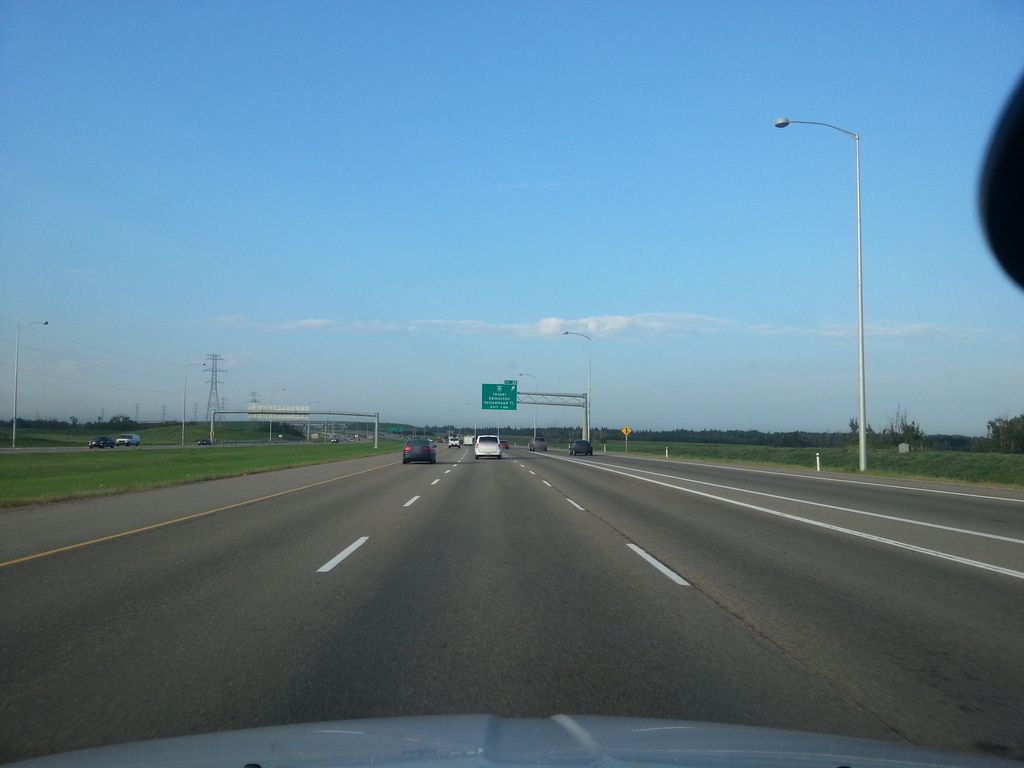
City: edmonton